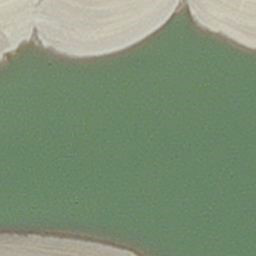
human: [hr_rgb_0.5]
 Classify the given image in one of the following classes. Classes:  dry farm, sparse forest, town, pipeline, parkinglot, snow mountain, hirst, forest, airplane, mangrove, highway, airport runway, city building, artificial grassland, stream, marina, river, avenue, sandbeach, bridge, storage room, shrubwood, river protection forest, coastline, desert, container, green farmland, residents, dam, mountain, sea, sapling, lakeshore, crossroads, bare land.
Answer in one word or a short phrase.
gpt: hirst